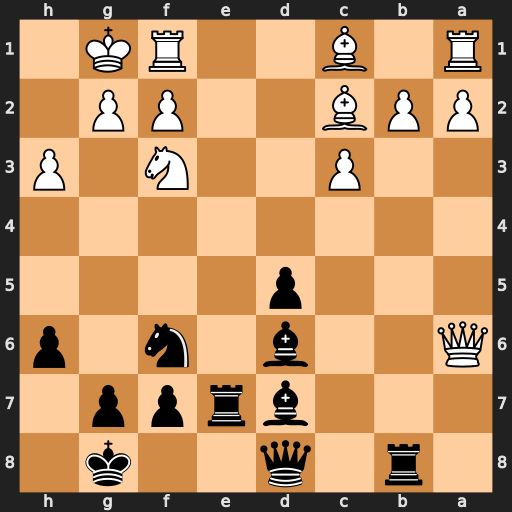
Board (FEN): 1r1q2k1/3brpp1/Q2b1n1p/3p4/8/2P2N1P/PPB2PP1/R1B2RK1
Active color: b
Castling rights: -
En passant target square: -
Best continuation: Bb5 Qxb5 Rxb5